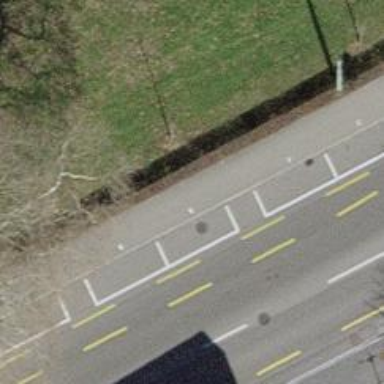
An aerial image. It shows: Asphalt parking lane.